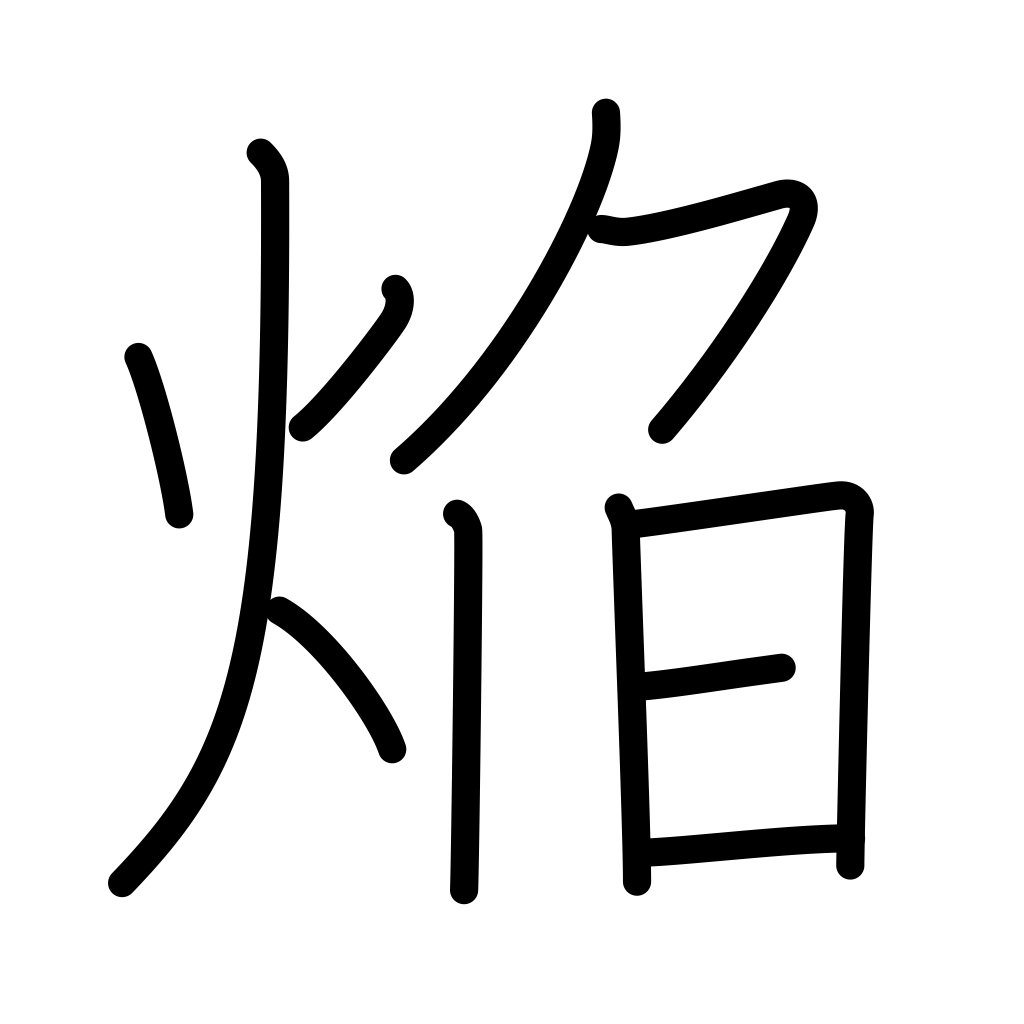
Meaning: flame, blaze